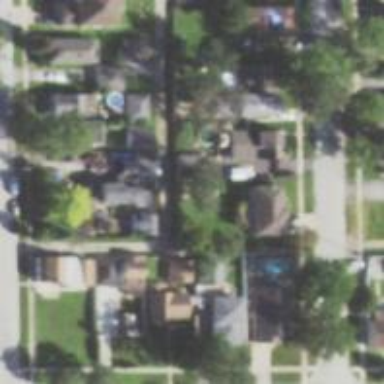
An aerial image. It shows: Alley classified as service road.